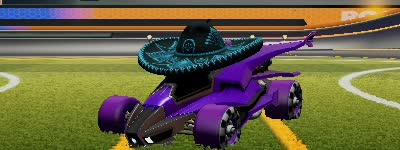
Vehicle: aftershock